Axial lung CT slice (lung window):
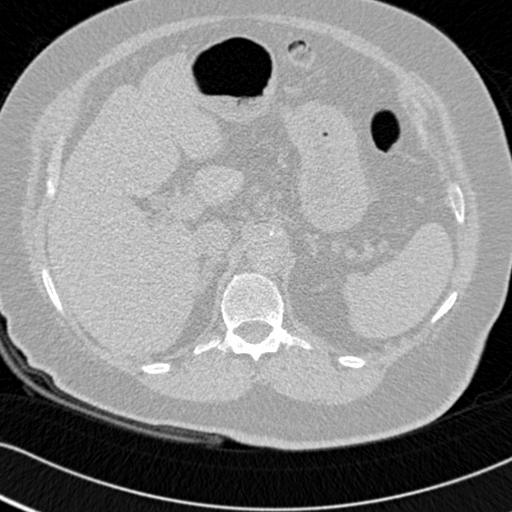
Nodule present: no